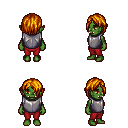
a pixel art fantasy rpg character, female body template, orc, green skin, steel chest armor, red pants, dark blonde bangs hairstyle, four views (front, back, left, right), 2x2 character sprite sheet, small pixel art, hard edges, no anti-aliasing